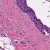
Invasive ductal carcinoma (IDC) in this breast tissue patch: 0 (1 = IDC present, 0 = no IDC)